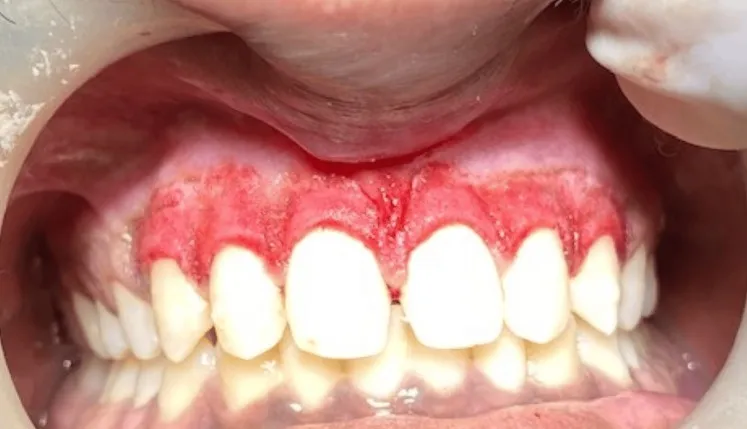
Depigmentation using a laser diode in the maxillary arch.
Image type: medical_photograph (other_medical_photograph)